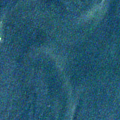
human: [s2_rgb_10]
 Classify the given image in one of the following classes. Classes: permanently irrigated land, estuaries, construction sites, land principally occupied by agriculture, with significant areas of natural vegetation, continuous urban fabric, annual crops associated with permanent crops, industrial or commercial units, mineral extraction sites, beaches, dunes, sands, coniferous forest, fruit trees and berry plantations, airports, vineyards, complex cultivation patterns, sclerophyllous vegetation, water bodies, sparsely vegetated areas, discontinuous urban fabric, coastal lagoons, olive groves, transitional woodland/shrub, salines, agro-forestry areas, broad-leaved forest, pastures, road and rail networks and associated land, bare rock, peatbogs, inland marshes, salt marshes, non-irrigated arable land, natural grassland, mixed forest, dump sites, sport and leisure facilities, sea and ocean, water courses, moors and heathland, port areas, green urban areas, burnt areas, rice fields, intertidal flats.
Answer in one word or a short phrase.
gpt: sea and ocean